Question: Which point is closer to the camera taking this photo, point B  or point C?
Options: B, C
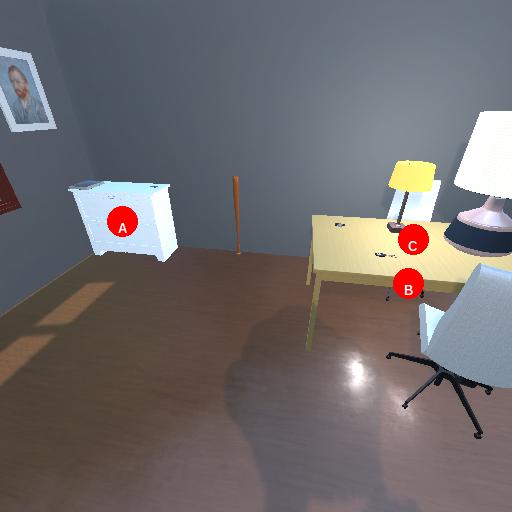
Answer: B